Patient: sex F, age 33
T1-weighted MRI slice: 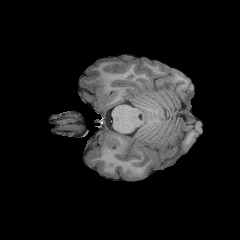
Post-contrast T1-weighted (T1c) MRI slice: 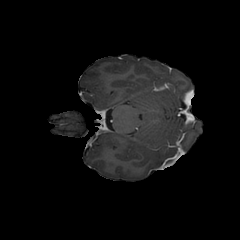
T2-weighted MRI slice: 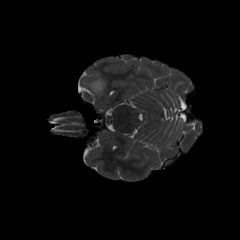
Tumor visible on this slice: yes
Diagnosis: Astrocytoma, IDH-mutant
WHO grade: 2